Field crop: tomato
Growth stage: 1
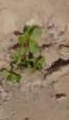
Species: portulaca